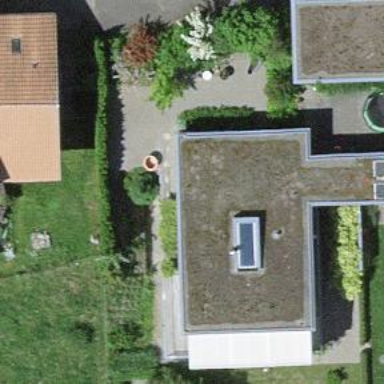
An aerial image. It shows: Residential building.